Question: I am building an Android app that signs in users to GitHub using OAuth. I followed the instructions <URL> to do so. As the first part of the process, I sent users to the URL
'''
https://github.com/login/oauth/authorize?scope=repo&client_id=MY_CLIENT_ID
'''
However, when I sign in on my Android device, the 'Authorize xxxx' button appears to be greyed out and I can't click it. Does anyone have a clue why this is? (Large screenshot below)
I think the button may not have been greyed out before, the first time I ran the app and signed in. However, I can't tell for sure because I was in a rush.

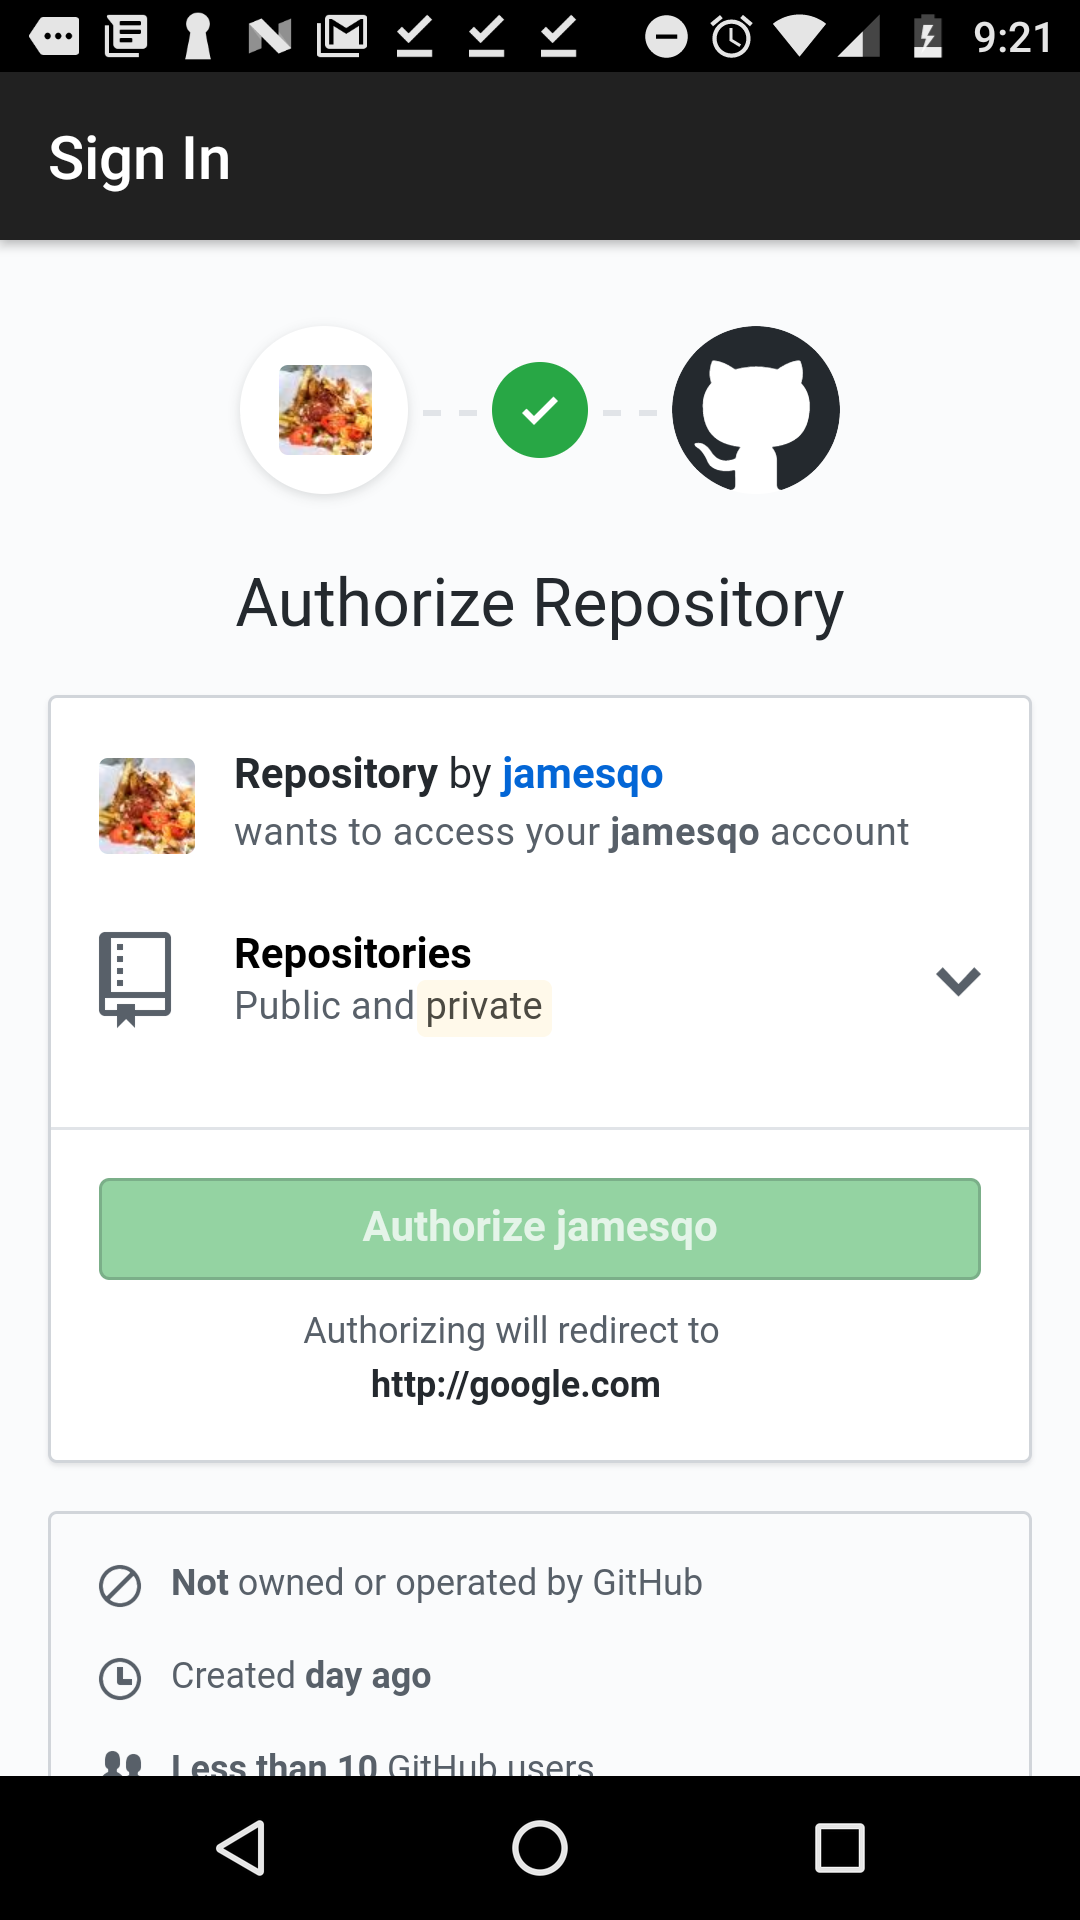
Answer: So, I pasted the link into Chrome on my computer and the OAuth process worked fine. I noticed the button was greyed out at first, but then became bright green. This got me wondering: was JavaScript enabled by default in the Android WebView? Sure enough, it wasn't. I found <URL> which details how to enable JS. This was the key line that got everything working:
'''
webView.getSettings().setJavaScriptEnabled(true);
'''